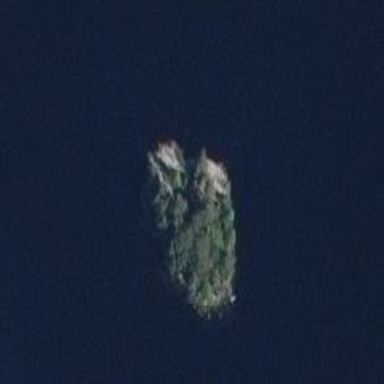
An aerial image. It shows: Islet.